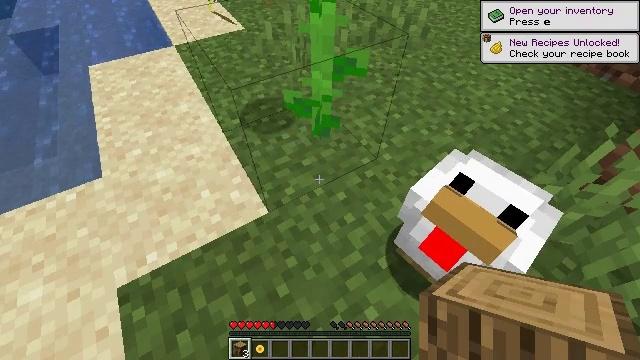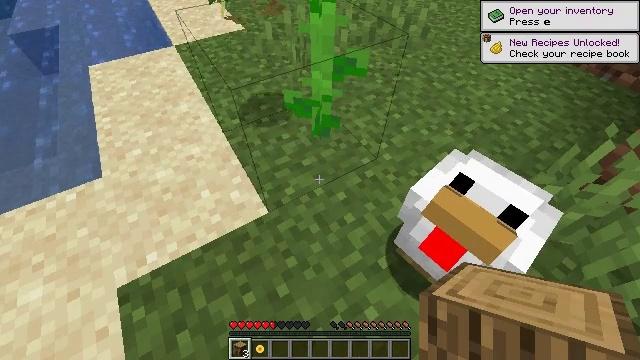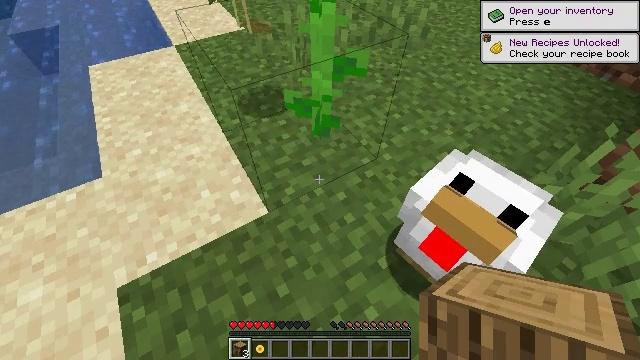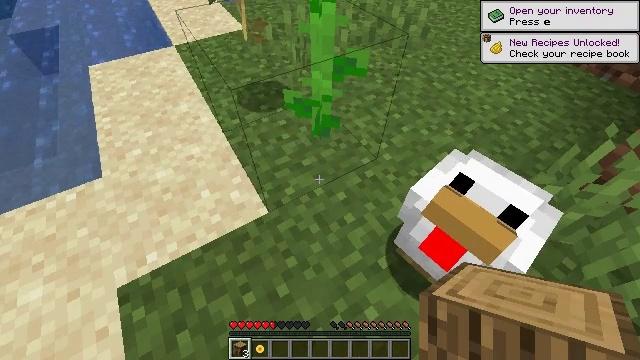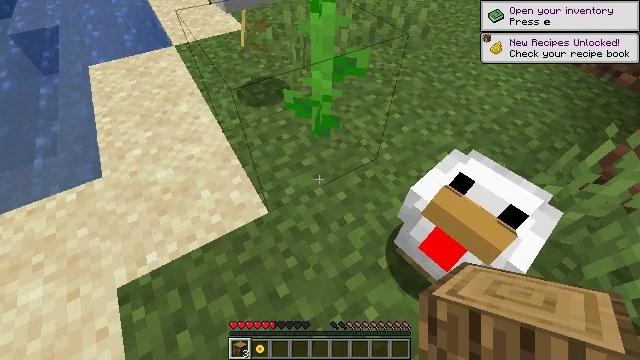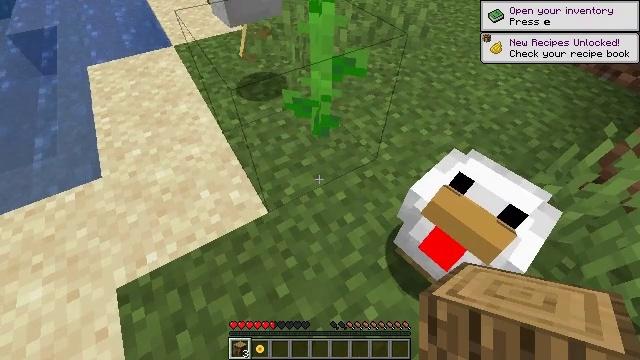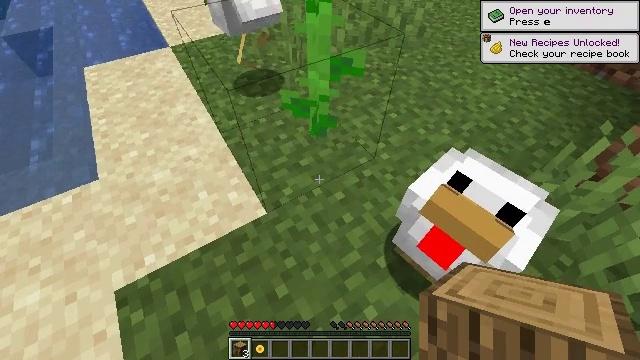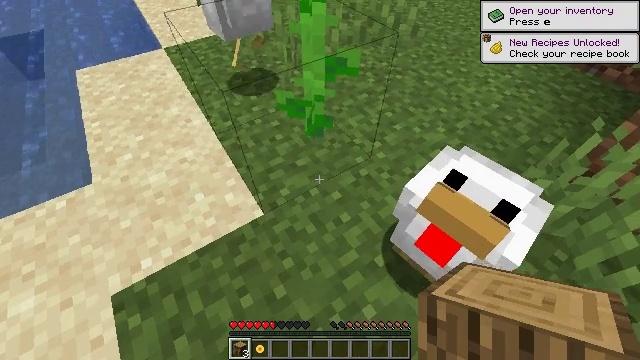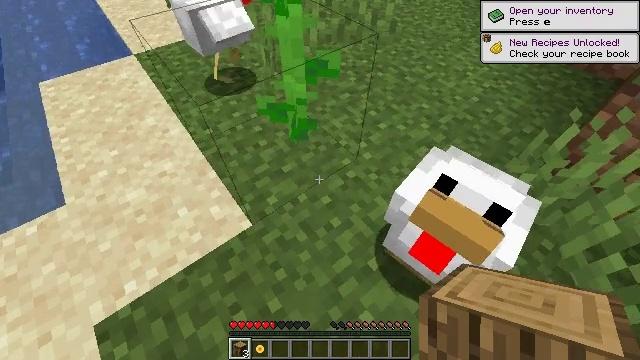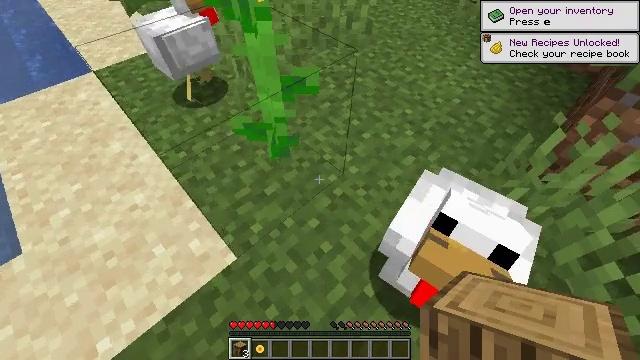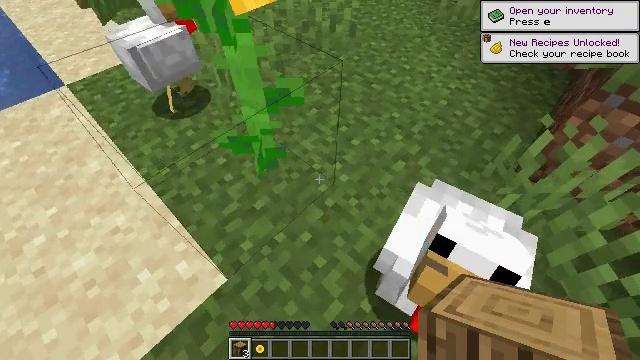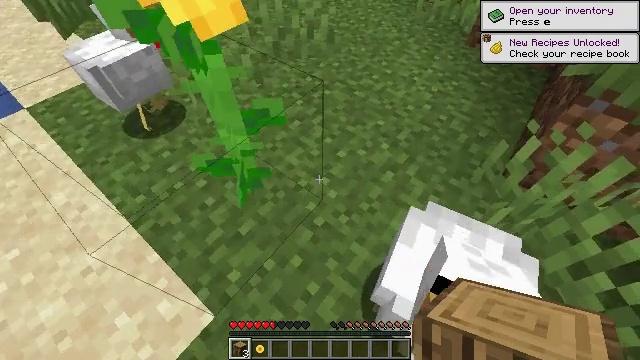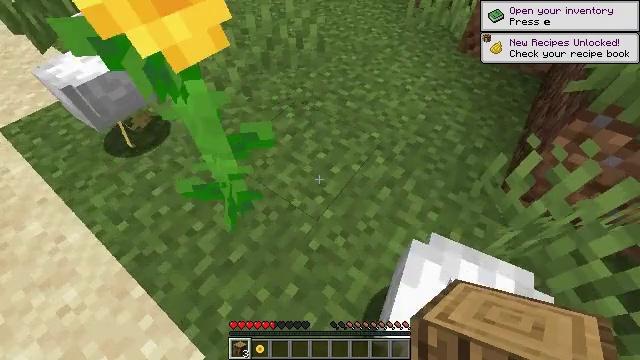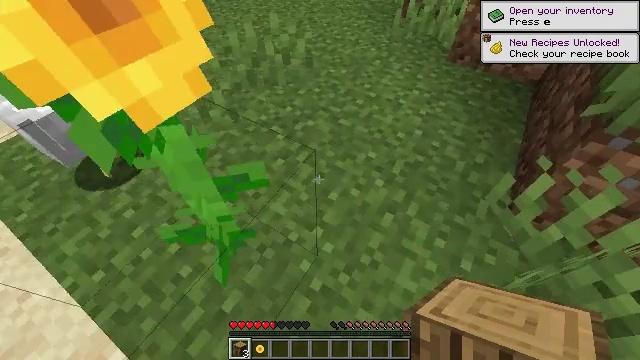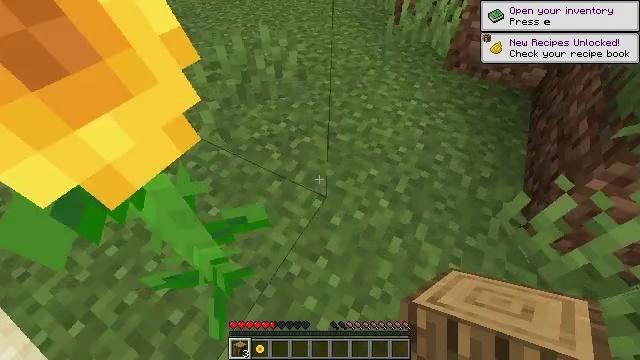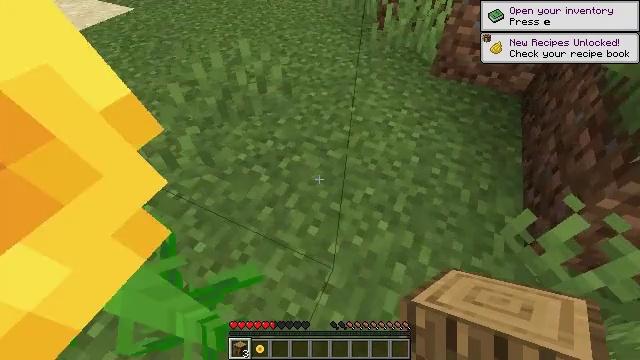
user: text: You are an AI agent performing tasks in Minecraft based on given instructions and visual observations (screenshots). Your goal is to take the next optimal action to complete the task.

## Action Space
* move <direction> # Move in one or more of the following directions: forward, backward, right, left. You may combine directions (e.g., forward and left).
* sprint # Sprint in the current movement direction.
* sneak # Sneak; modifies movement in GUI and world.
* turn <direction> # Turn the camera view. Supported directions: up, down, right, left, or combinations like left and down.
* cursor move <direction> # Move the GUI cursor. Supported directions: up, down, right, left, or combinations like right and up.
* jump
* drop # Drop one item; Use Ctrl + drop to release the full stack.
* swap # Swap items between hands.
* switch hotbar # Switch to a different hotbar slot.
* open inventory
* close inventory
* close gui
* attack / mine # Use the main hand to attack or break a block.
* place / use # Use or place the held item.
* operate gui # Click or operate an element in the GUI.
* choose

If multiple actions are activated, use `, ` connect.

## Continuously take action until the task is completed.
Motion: motion action
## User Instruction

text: Hunt a chicken.
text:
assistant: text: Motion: no_op
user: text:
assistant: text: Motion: no_op
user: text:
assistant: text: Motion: no_op
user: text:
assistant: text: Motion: no_op
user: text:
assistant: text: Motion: no_op
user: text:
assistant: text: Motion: no_op
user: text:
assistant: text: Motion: turn right
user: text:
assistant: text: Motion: move forward, turn right
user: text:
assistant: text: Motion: move forward, turn right
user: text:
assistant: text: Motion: move forward, turn right
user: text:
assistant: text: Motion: move forward, turn right
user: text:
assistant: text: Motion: move forward, turn right
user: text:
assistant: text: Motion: move forward, turn right
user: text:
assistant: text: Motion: move forward, turn right
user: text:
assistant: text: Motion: move forward, turn right
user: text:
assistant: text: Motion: move forward, turn right
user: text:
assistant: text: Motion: turn right and down
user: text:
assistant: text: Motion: turn right and down
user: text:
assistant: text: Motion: no_op
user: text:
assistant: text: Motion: turn left and up
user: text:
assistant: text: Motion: turn left and up
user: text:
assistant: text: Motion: turn left and up
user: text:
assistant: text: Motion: turn left and up
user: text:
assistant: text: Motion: turn left
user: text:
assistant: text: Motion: turn left
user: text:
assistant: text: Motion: turn left
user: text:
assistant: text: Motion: turn left
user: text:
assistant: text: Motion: turn left
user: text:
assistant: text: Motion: turn left
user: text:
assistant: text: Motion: no_op